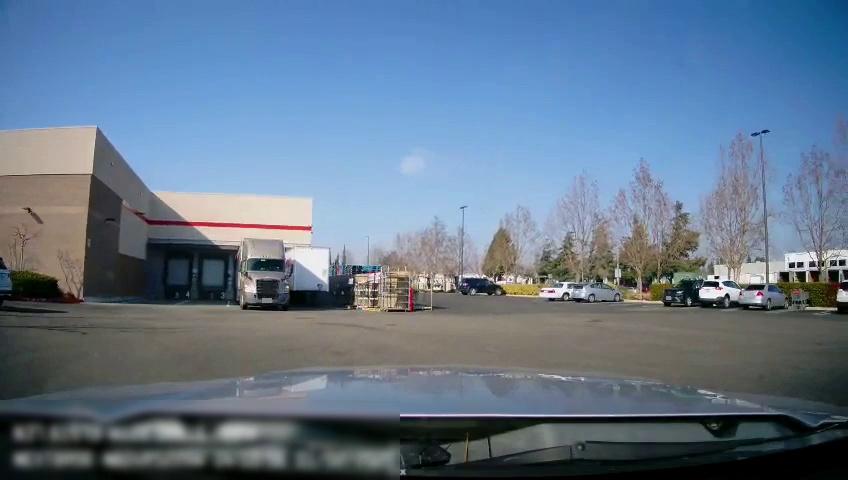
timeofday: Day
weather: Sunny
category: Drivable Space
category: Vehicles | SUV
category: Vehicles | Truck
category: Vehicles | Truck
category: Vehicles | SUV
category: Vehicles | Car
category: Vehicles | Car
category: Vehicles | SUV
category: Vehicles | SUV
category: Vehicles | Car
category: Vehicles | SUV